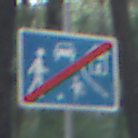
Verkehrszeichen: EndeVerkehrsberuhigterBereich
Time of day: SunriseSunset
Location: Outdoor (Nature)
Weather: NotSpecified
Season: Autumn
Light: Natural